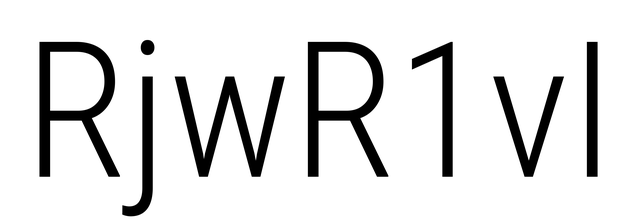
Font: Roboto_Condensed_Light